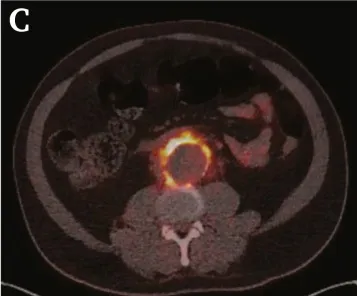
18F-fludeoxyglucose (FDG) positron emission tomography/low dose (ld) CT scan in axial.
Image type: radiology (pet)